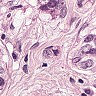
Metastatic tissue present: yes